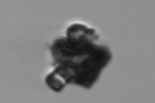
Label: Delphineis